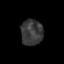
Tissue: prostate
Cell type: T cells
Senescence score: 0.2972
Nuclear area (px): 558
Mean DAPI intensity: 57.165